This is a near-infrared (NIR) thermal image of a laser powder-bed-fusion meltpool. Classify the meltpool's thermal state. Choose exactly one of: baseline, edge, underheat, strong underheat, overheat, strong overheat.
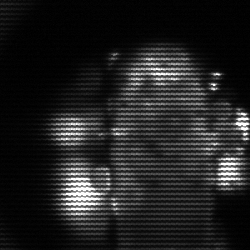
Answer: strong underheat